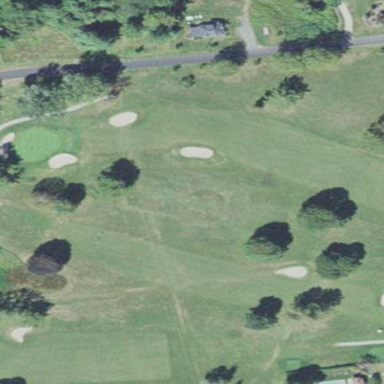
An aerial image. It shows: Scenic golf fairway.